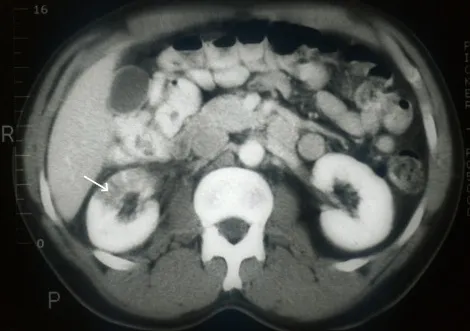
Computerized Tomography showing areas of focal decreased enhancement of the anterior lower poles (white arrow) of the right kidney suggesting renal infarction versus pyelonephritis.
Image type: radiology (ct)